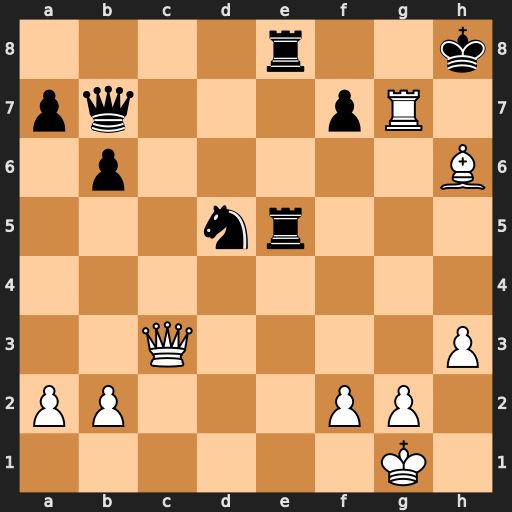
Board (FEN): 4r2k/pq3pR1/1p5B/3nr3/8/2Q4P/PP3PP1/6K1
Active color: w
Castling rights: -
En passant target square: -
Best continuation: Qg3 Re1+ Kh2 Qb8 f4 Rg8 Rxg8+ Qxg8 Qxe1